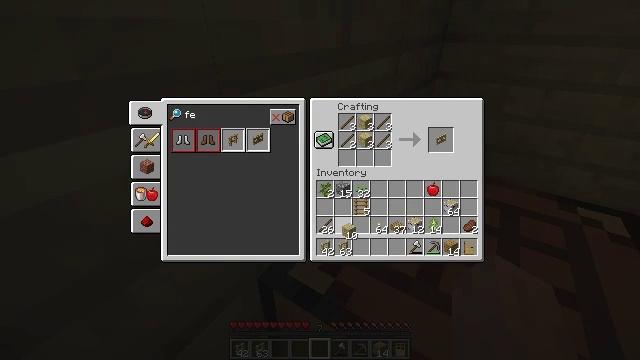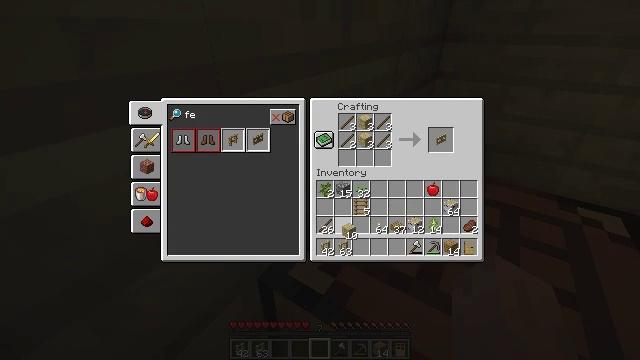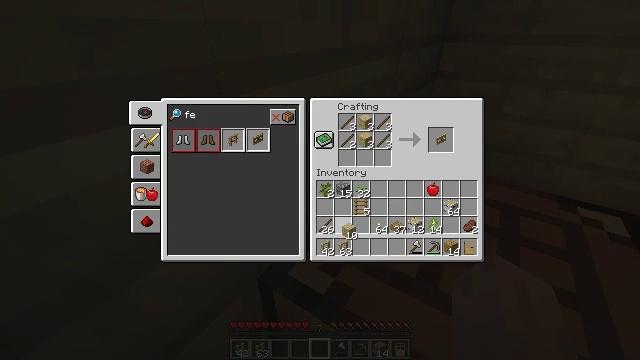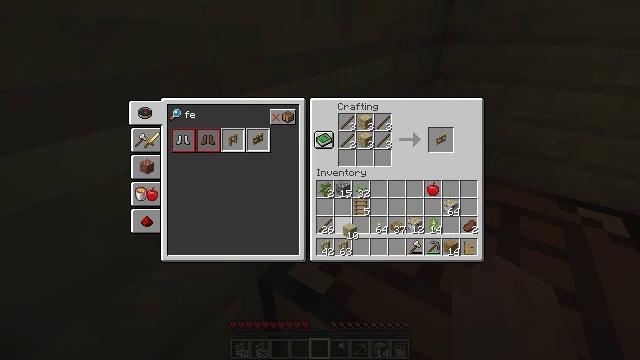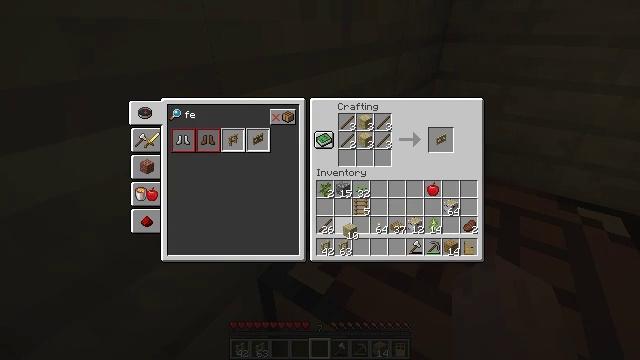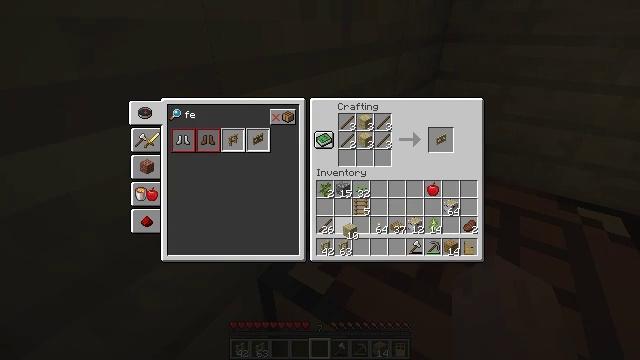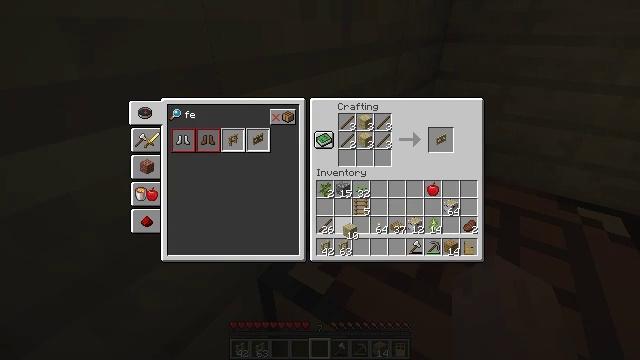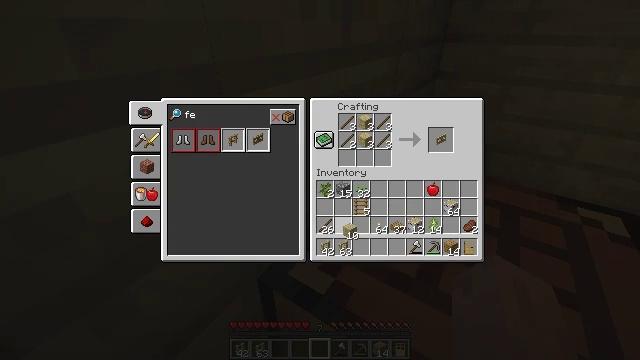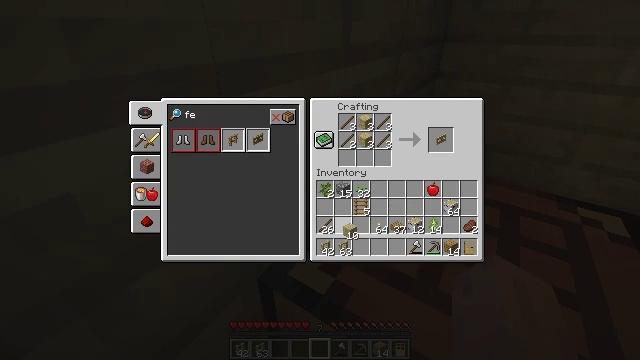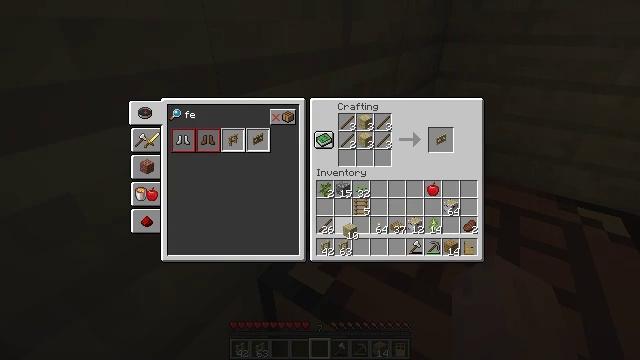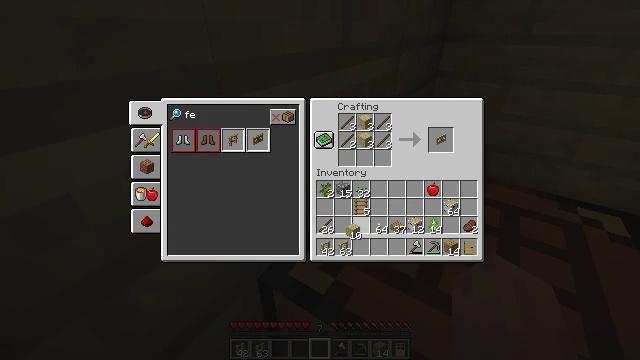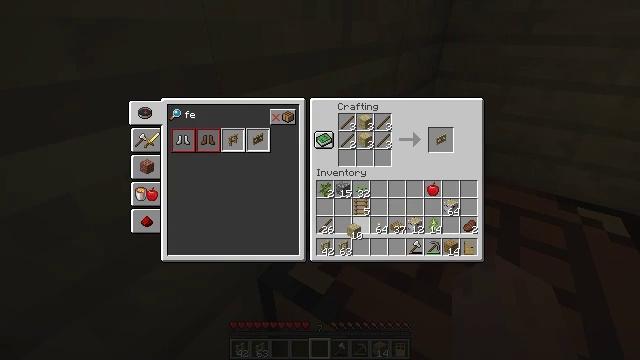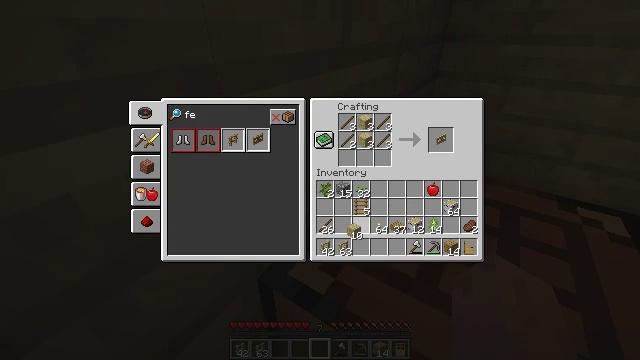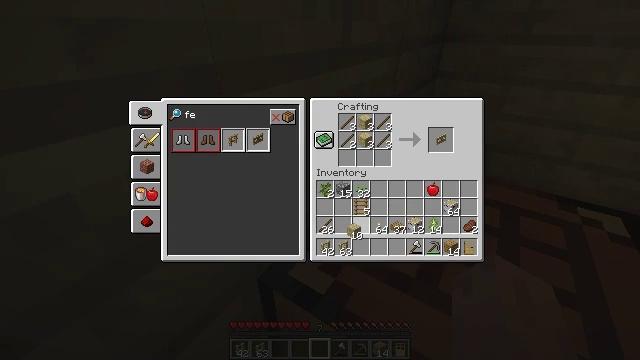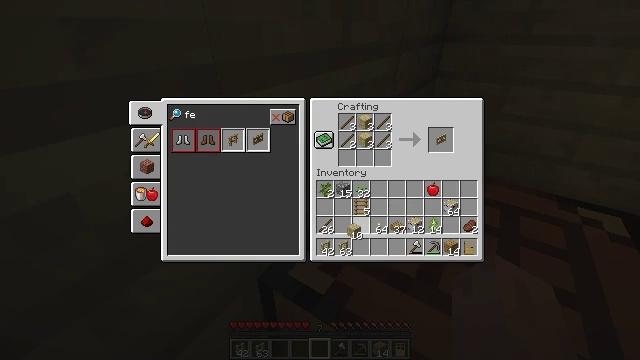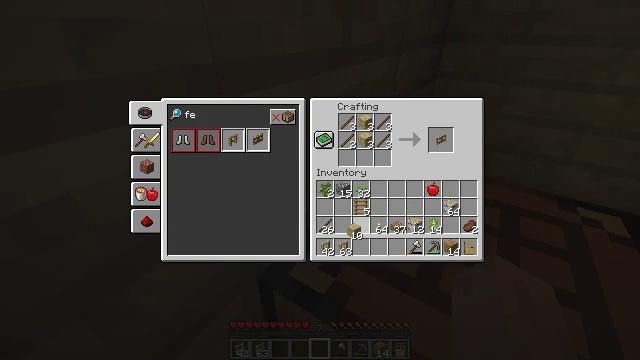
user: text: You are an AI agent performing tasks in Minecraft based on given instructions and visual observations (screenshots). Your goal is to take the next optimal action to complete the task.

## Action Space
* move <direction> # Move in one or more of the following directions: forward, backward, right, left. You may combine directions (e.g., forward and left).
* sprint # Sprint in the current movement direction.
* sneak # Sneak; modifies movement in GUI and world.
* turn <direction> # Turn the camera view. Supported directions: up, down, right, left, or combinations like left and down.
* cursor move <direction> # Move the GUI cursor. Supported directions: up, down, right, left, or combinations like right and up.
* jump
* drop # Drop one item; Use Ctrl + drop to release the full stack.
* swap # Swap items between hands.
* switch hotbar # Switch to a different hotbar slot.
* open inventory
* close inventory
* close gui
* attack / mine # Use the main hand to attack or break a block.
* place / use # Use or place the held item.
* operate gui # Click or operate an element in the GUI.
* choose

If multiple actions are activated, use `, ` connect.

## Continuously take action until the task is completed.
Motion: motion action
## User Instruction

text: Craft a birch fence gate.
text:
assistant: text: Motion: no_op
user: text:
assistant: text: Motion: no_op
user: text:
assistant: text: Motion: no_op
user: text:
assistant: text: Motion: no_op
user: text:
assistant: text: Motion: no_op
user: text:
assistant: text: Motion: no_op
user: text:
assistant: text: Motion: no_op
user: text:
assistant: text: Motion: no_op
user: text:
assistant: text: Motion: no_op
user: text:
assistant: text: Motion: no_op
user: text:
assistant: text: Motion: no_op
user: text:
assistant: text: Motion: no_op
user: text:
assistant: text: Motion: no_op
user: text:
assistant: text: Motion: no_op
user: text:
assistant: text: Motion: no_op
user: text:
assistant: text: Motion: no_op
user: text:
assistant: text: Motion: no_op
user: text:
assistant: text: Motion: no_op
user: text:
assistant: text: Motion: no_op
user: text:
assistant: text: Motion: no_op
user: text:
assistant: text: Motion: no_op
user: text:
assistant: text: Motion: no_op
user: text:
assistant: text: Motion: no_op
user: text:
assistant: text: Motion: no_op
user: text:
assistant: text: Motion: no_op
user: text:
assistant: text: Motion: no_op
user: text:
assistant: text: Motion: no_op
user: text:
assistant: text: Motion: no_op
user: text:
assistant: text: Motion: no_op
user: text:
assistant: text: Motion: no_op